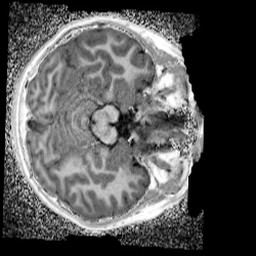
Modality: UNIT1_denoised
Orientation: axial
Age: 10
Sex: female
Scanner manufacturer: siemens
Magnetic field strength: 3 T
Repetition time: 4 s
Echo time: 0.00299 s